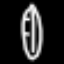
Label: leaf